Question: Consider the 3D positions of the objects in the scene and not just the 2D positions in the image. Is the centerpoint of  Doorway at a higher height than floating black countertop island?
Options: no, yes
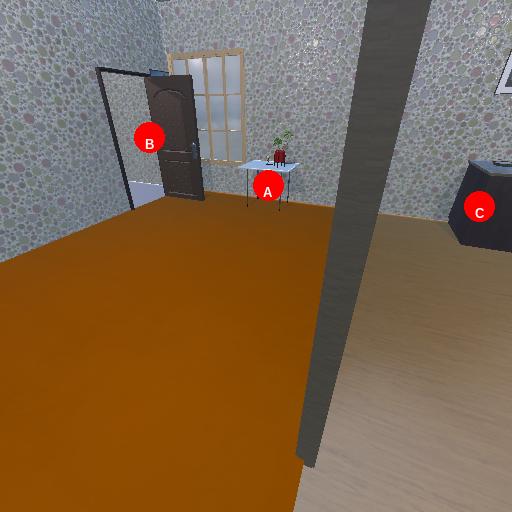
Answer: no